Question: When you click on QScrollBar's "page control area" ('c' on the image), it will scroll one page. What I want is to make it scroll to the full, just like when you choose "Scroll here" context menu item.

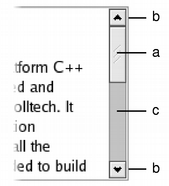
Answer: Works for me, python 3.4 pyqt 5.4.
pixelPosToRangeValue is taken from qt source
'''
def wrapEF(ef):
w = QObject()
w.eventFilter = ef
return w
def sbEventFilter(s, e):
q = s
if (e.type() == QEvent.MouseButtonPress and e.button() == Qt.LeftButton
or e.type() == QEvent.MouseButtonDblClick):
#pixelPosToRangeValue(pos)
opt = QStyleOptionSlider()
q.initStyleOption(opt)
gr = q.style().subControlRect(QStyle.CC_ScrollBar, opt,
QStyle.SC_ScrollBarGroove, q)
sr = q.style().subControlRect(QStyle.CC_ScrollBar, opt,
QStyle.SC_ScrollBarSlider, q)
if q.orientation() == Qt.Horizontal:
sliderLength = sr.width()
sliderMin = gr.x()
sliderMax = gr.right() - sliderLength + 1
if q.layoutDirection() == Qt.RightToLeft:
opt.upsideDown = not opt.upsideDown
dt = sr.width()/2
pos = e.pos().x()
else:
sliderLength = sr.height()
sliderMin = gr.y()
sliderMax = gr.bottom() - sliderLength + 1
dt = sr.height()/2
pos = e.pos().y()
r = QStyle.sliderValueFromPosition(q.minimum(), q.maximum(),
pos - sliderMin - dt,
sliderMax - sliderMin, opt.upsideDown)
#pixelPosToRangeValue,
q.setValue(r)
return q.eventFilter(s, e)
self.scrollBarEF = wrapEF(sbEventFilter)
self.hscrollbar.installEventFilter(self.scrollBarEF)
self.vscrollbar.installEventFilter(self.scrollBarEF)
'''